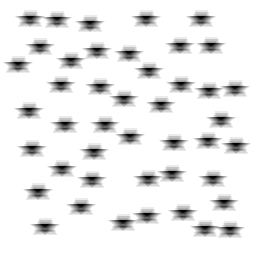
Squares: 0
Triangles: 0
Stars: 44
Total shapes: 44